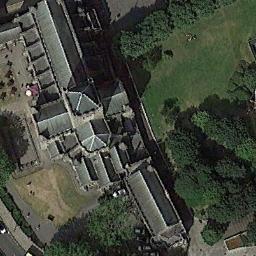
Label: church